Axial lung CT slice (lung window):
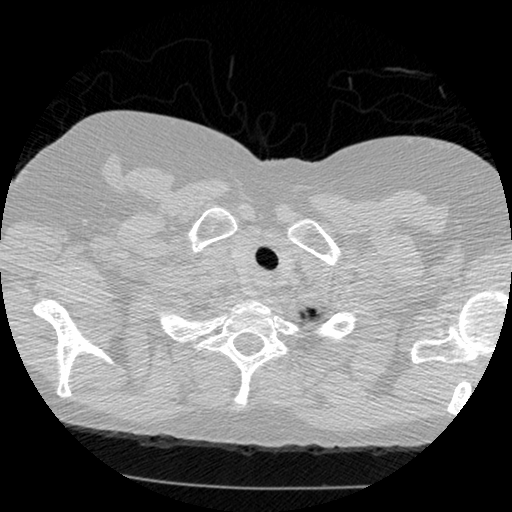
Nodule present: no